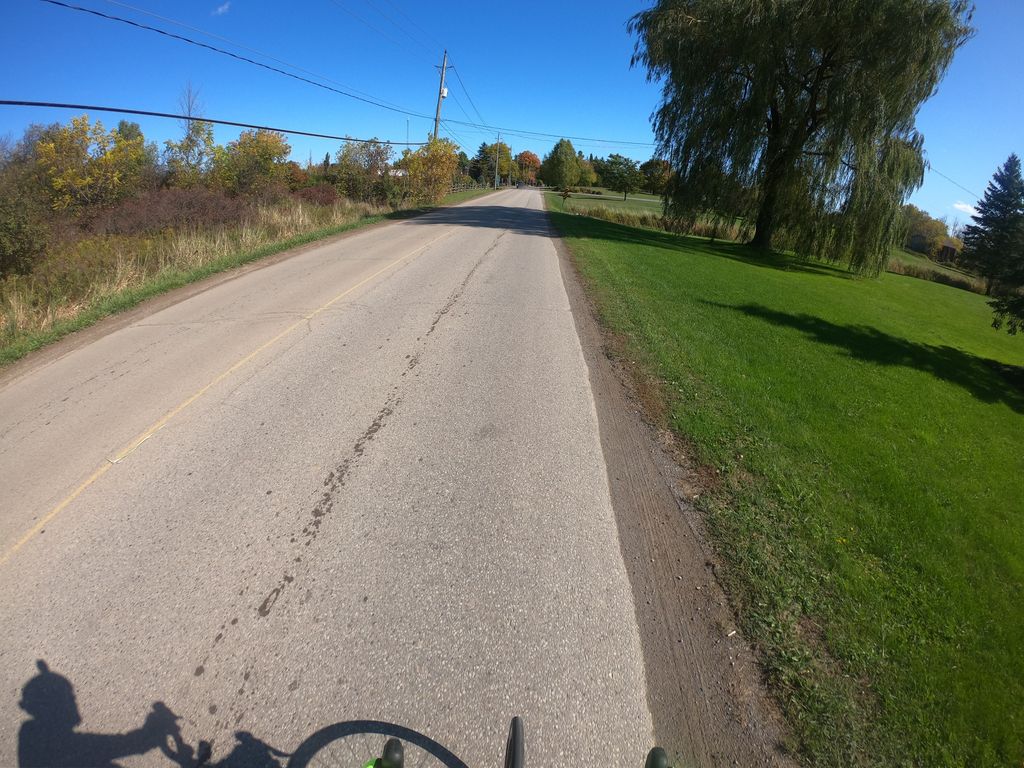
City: kitchener-waterloo